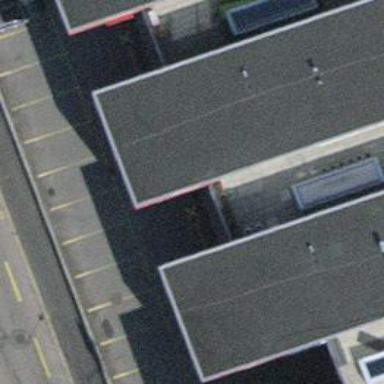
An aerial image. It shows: Clothing store.